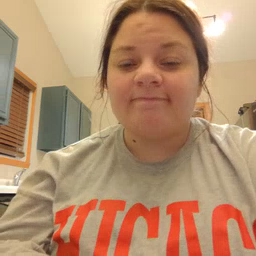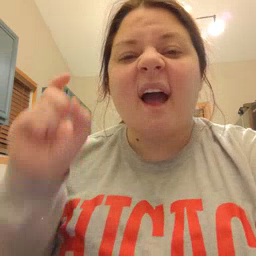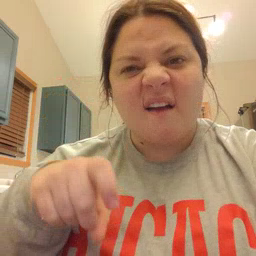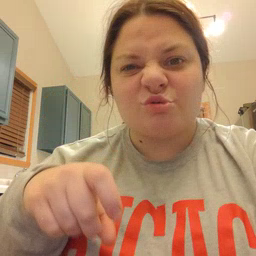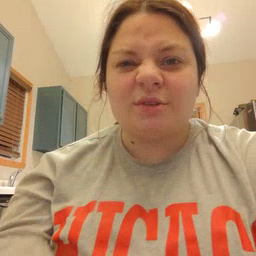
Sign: haveto